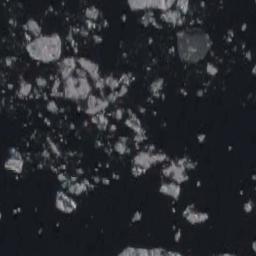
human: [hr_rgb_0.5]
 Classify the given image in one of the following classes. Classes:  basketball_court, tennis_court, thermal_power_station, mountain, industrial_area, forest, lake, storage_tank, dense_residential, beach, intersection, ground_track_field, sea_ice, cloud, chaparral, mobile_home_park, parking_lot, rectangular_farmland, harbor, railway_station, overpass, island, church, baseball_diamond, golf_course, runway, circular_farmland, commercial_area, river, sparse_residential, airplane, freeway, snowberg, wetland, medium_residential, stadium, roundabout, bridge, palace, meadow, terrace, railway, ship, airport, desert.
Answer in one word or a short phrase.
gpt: sea_ice